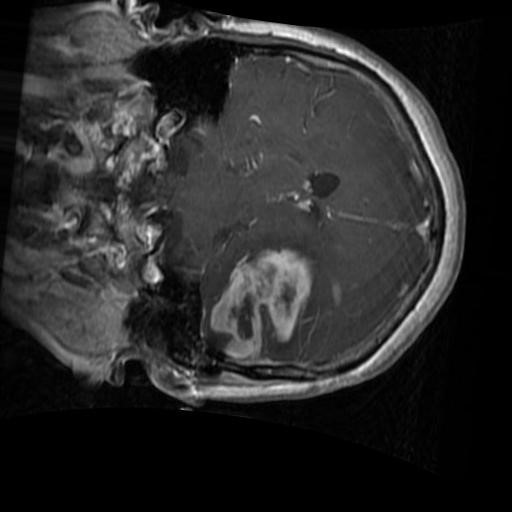
Label: brain_glioma